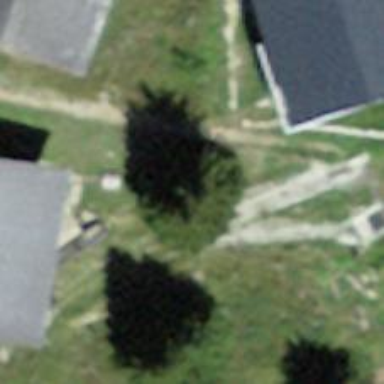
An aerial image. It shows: Needle-leaved tree acting as landmark.